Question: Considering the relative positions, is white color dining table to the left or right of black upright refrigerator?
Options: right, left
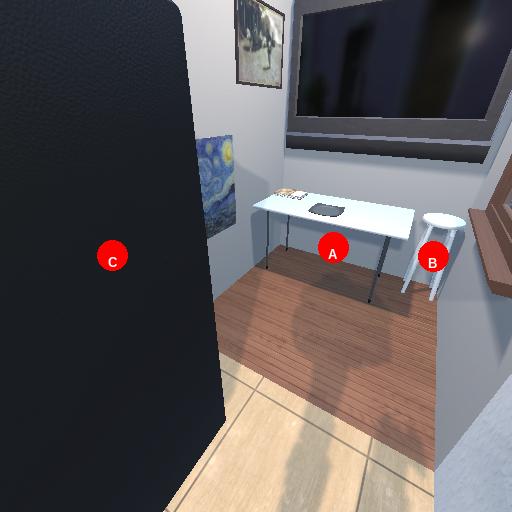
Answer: right